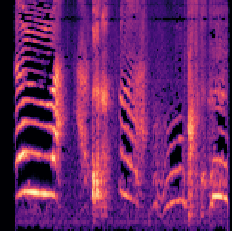
Sound class: Baby cry